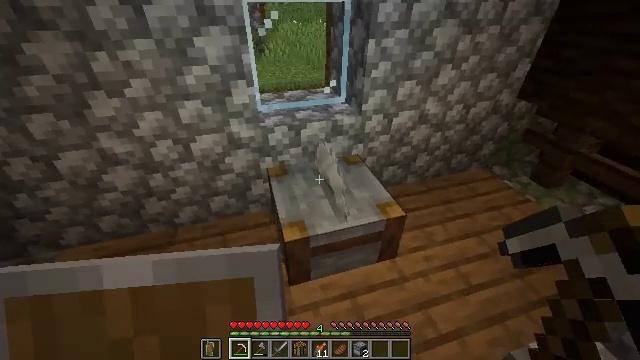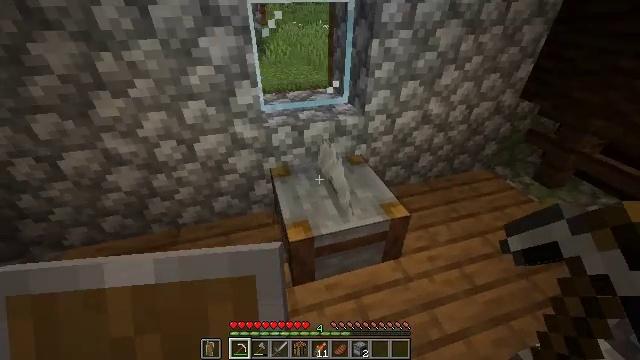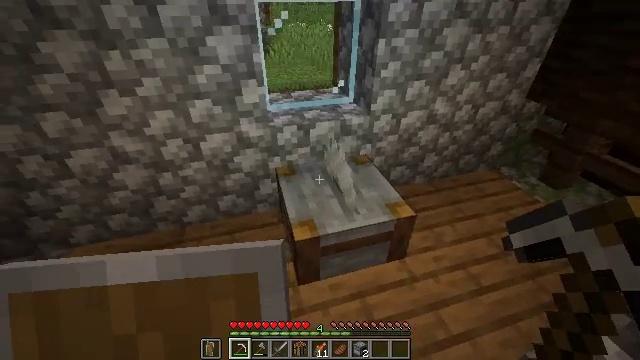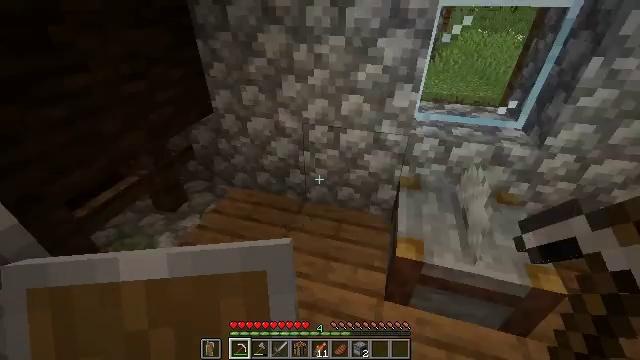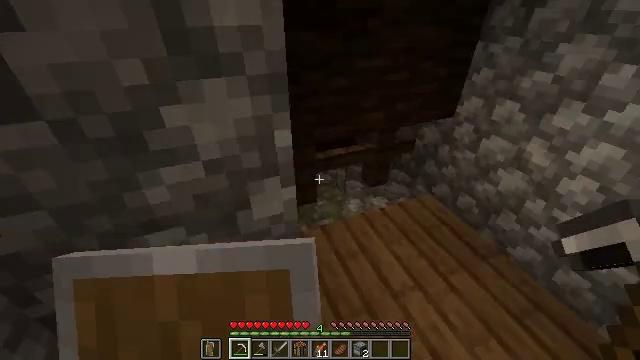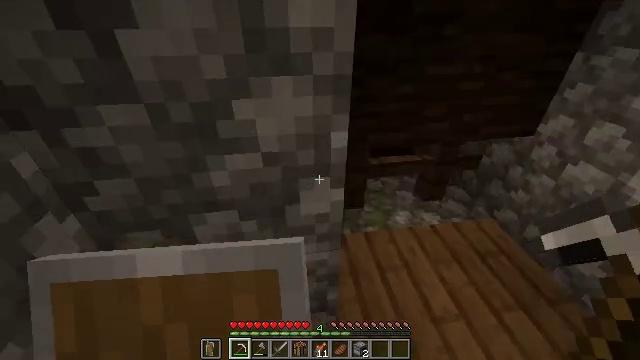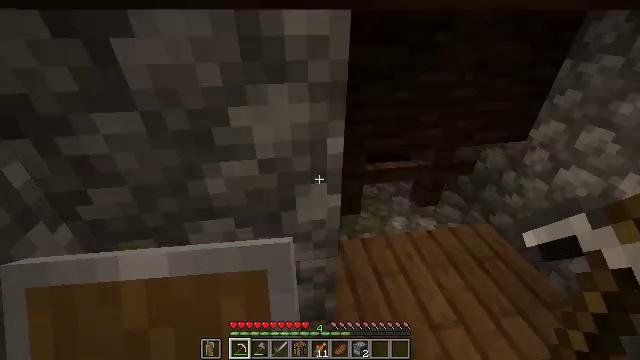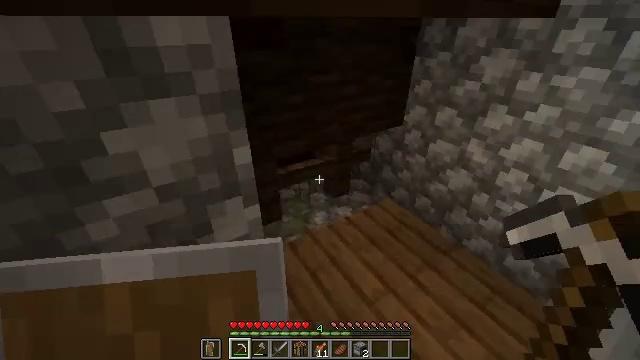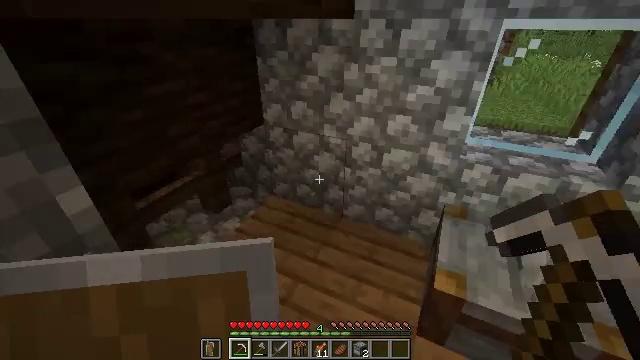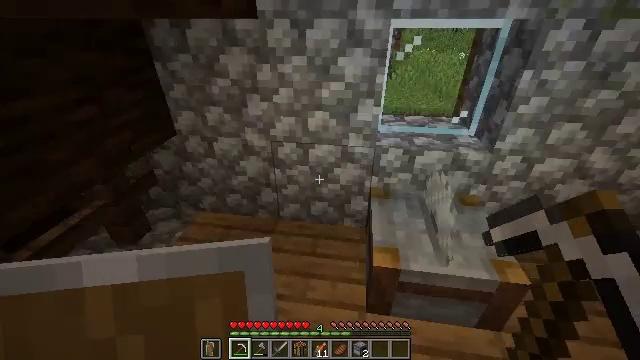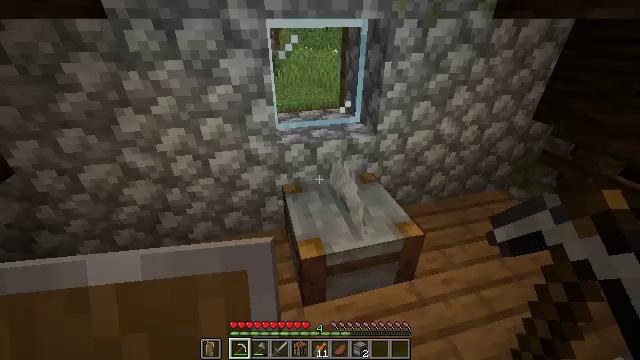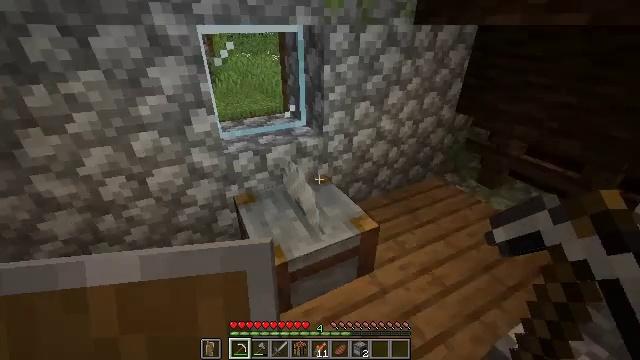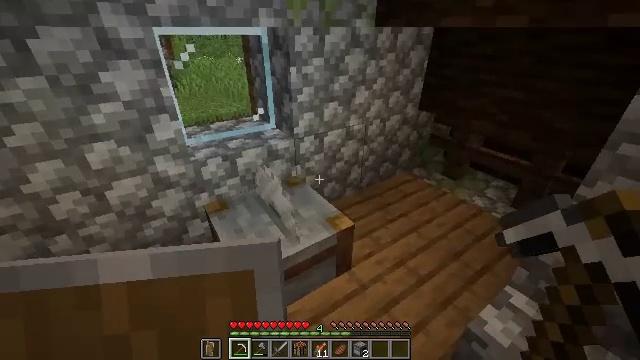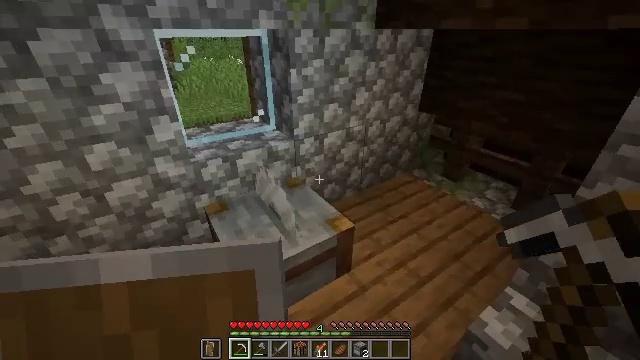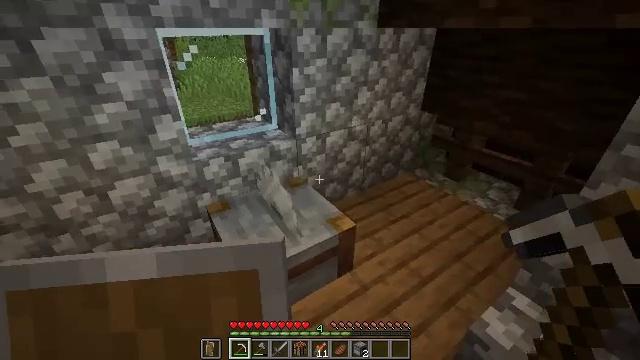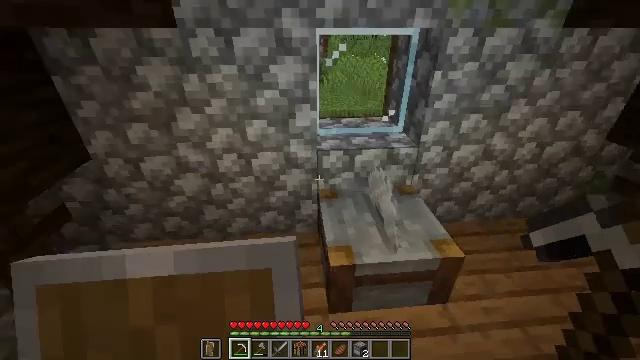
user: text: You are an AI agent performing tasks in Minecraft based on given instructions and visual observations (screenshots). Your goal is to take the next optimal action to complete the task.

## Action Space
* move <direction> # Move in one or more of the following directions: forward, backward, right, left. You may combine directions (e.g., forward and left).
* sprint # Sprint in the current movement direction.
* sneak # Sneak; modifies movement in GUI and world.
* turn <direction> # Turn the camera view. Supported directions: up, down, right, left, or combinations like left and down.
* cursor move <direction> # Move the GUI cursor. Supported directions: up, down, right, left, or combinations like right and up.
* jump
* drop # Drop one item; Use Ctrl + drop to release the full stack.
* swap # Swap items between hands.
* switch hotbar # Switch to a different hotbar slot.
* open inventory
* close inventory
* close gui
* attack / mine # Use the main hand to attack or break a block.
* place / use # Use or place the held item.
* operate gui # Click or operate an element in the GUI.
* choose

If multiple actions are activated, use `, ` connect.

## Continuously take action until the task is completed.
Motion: motion action
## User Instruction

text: Dismantle the stonecutter.
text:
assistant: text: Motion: no_op
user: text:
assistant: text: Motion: no_op
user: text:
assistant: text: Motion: turn left
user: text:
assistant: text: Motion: turn left
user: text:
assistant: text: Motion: turn left
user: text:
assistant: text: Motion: turn right and up
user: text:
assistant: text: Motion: turn right and up
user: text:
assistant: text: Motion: turn right
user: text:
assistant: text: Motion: turn right
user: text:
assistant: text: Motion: turn right
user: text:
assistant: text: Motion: turn right
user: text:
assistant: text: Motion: turn right
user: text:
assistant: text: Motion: no_op
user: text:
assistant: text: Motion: no_op
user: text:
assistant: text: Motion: turn left
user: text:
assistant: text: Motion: turn left and down
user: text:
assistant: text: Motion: turn left
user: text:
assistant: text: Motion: turn left and up
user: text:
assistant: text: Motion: move right
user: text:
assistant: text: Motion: move right
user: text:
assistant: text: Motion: move right
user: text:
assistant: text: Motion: move right
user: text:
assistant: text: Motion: turn right and down
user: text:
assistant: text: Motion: turn right and down
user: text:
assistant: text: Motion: turn right
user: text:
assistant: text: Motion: no_op
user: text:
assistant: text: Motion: move left
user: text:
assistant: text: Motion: move left
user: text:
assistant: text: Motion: move left, turn right
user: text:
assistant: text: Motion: move left, turn right